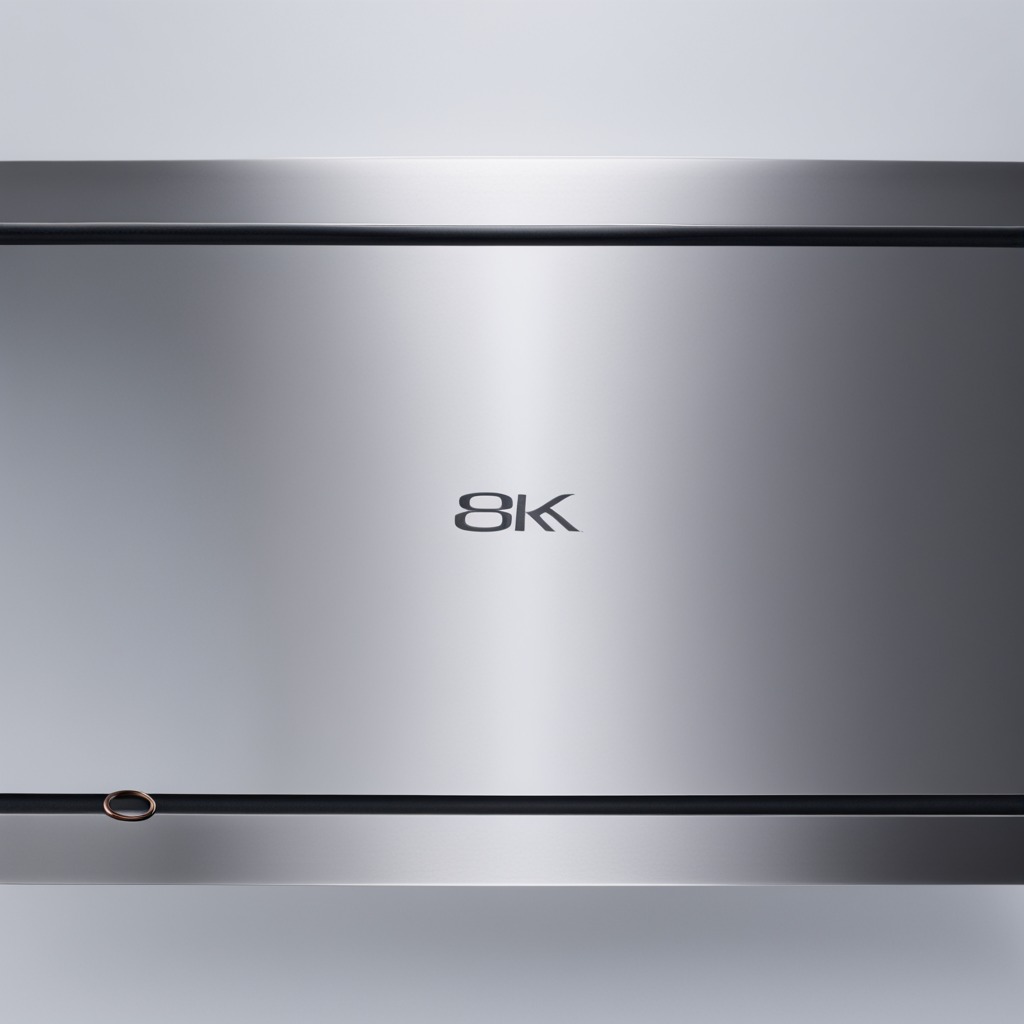
A rubber O-ring is lying on a stainless steel table in a high-end prototyping lab.